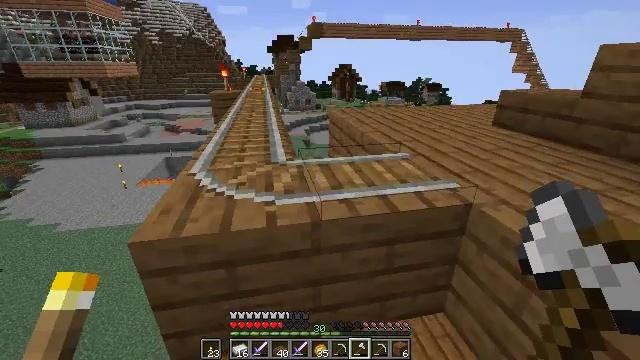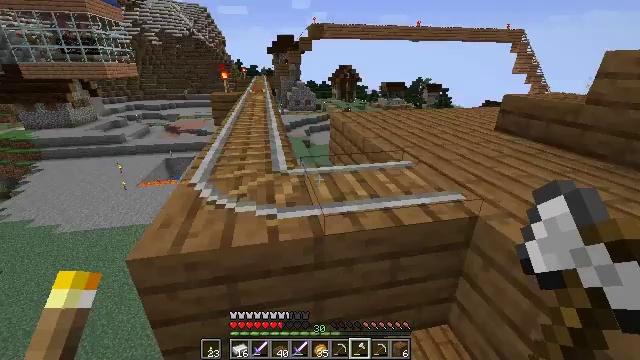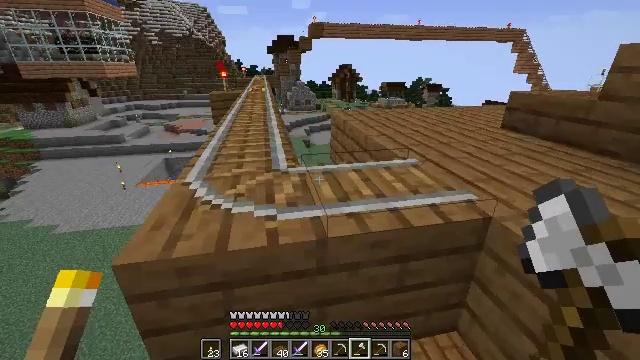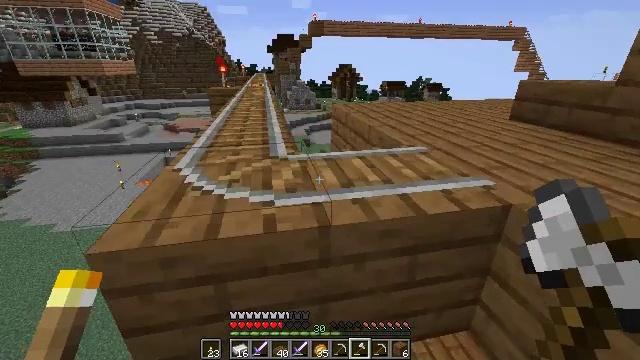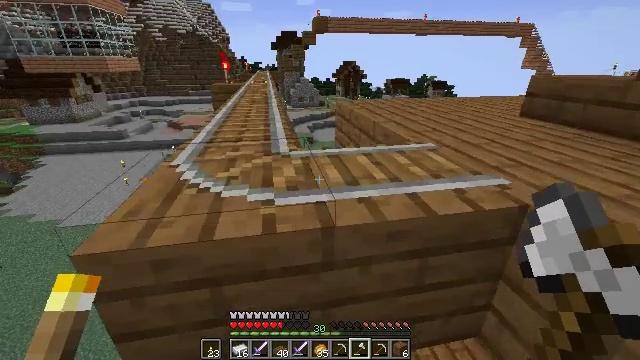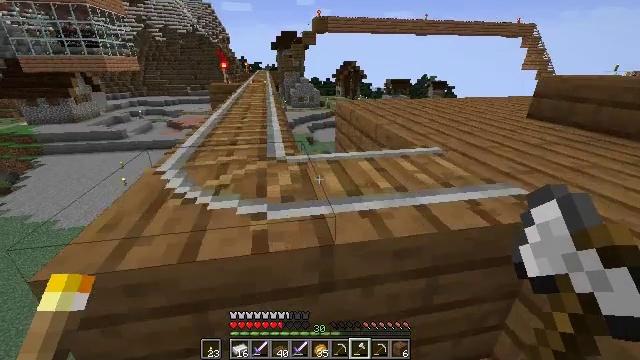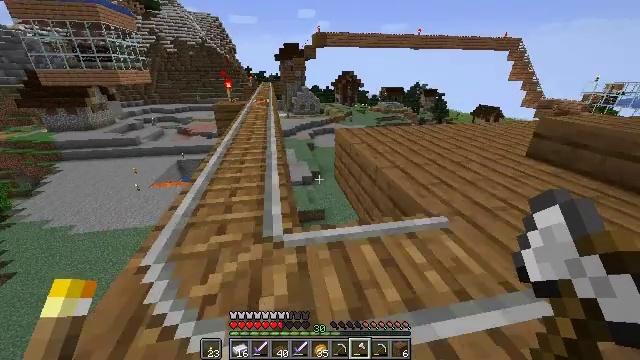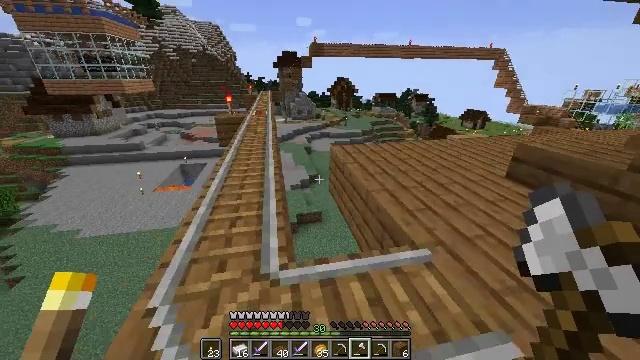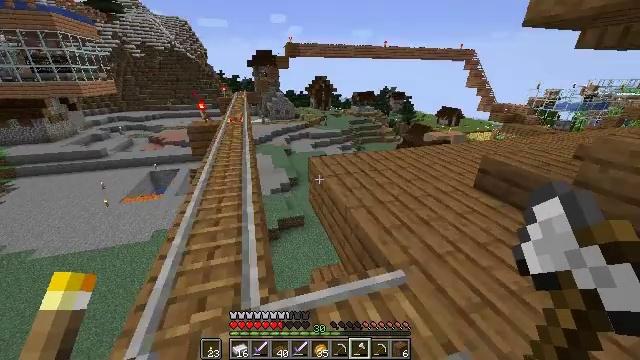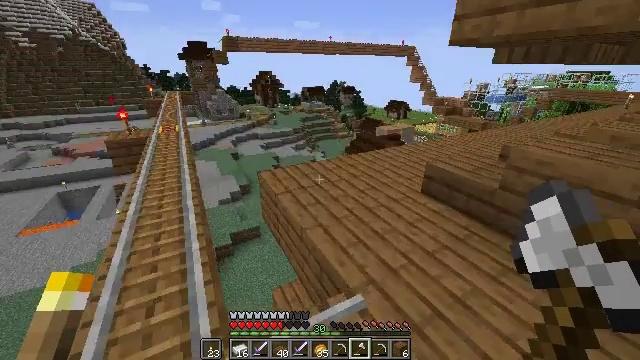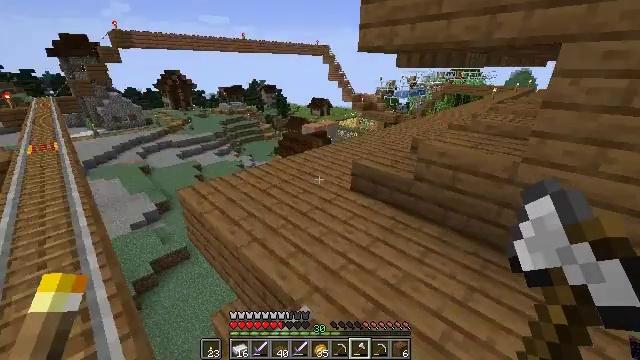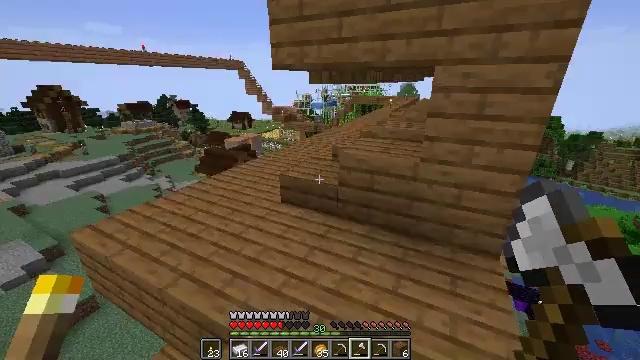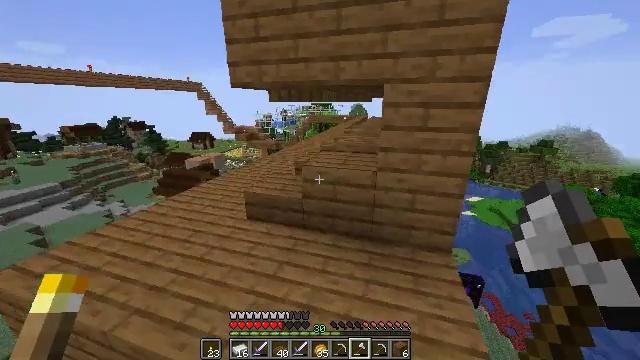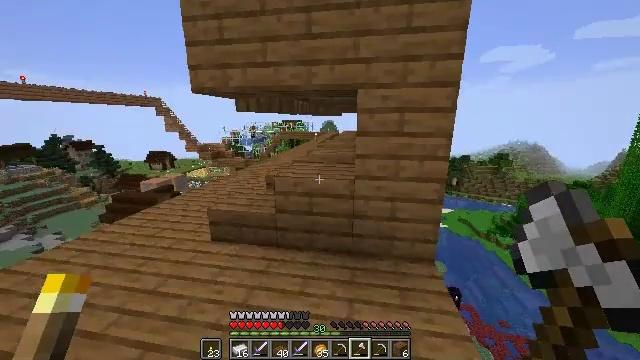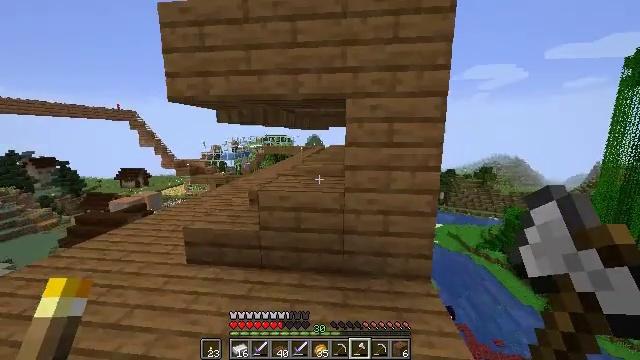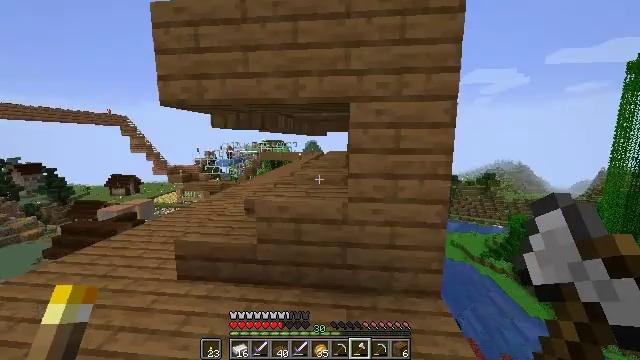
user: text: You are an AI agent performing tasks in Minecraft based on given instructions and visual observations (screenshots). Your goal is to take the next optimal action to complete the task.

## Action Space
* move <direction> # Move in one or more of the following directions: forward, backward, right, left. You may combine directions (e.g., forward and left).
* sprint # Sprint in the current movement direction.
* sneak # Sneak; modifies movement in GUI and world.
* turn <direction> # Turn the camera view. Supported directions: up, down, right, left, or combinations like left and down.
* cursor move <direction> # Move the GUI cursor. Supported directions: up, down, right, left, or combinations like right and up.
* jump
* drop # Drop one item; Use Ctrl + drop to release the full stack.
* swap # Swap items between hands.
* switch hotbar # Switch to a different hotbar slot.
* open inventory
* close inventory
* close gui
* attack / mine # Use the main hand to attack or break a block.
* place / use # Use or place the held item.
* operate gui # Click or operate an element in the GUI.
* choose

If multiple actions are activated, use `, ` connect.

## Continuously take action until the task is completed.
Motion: motion action
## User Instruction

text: Break the wall torch for relocation.
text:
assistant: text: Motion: move forward, jump
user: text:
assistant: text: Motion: move forward, jump
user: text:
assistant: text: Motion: move forward, jump
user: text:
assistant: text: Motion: move forward, jump
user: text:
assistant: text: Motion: move forward, sprint, jump
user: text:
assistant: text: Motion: move forward, sprint, jump
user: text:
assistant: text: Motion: move forward, sprint, jump
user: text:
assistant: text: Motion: move forward, sprint, turn right, jump
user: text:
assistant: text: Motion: move forward, turn right, jump
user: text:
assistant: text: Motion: move forward, turn right, jump
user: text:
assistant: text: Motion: move forward, turn right and up
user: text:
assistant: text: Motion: move forward, turn right and up
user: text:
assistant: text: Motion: turn right and up
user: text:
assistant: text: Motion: turn right and up
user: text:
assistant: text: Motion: turn up
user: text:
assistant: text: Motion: no_op
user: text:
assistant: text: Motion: no_op
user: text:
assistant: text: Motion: no_op
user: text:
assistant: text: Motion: no_op
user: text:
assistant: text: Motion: no_op
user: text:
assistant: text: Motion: move forward, turn left
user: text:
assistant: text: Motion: move forward, turn left
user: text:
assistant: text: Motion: move forward, turn left
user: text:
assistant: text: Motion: move forward
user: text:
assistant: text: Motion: move forward
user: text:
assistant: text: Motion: move forward
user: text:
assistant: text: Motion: move forward and move left, turn right
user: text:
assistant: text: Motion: move forward and move left, turn right
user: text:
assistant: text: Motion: move forward and move left, turn right
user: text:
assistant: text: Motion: move forward and move left, turn right and up